Interaction volume radius: 10 \u00c5
Interaction volume height: 30 \u00c5
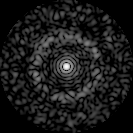
Disorder parameter: 0.8302